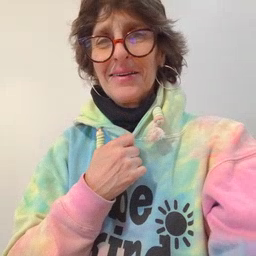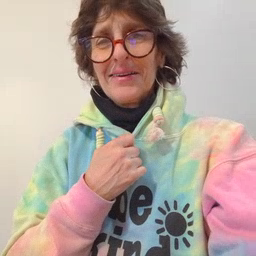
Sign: underwear